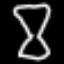
Label: hourglass